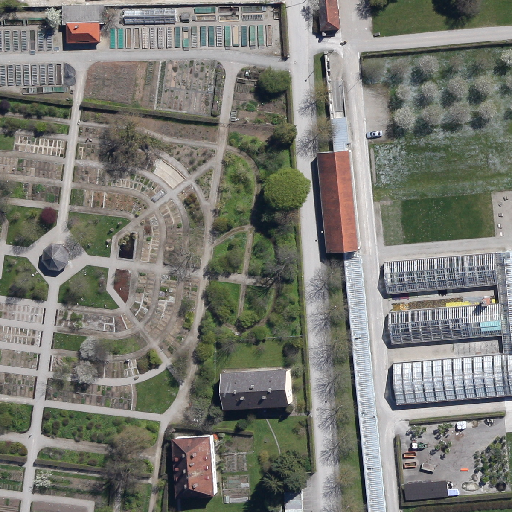
Referring expression: building along the road